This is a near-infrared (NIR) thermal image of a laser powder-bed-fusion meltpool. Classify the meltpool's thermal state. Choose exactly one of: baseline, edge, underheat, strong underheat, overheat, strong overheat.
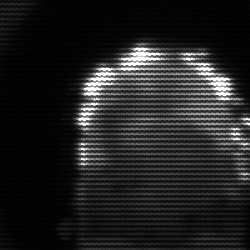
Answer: baseline